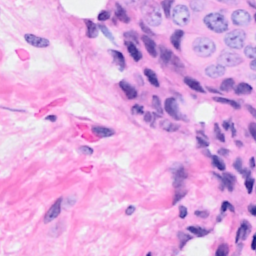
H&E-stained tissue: Breast